Question: I have been working with CSS and HTML to create basically a banner and navbar. I've been trying to get it to stick to the very top, but after I saw it in chrome, I noticed both the body tag and the HTML tag are detatched. I've tried removing all the margins and padding from every single part that could be responsible for the space, but I couldn't get rid of it. What is a good way to do this?
HTML:
'''
<!DOCTYPE html>
<html>
<head>
<title>Title</title>
<meta http-equiv="Content-Type" content="text/html; charset=utf-8">
<link rel="stylesheet" href="style/normalize.css" />
<link rel="stylesheet" href="style.css" />
</head>
<body>
<div class="wrapper">
<header>
<nav>
<ul>
<li><a href="index.html">Home</a></li>
<li><a href="demo.html">Demo</a></li>
</ul>
</nav>
</header>
</div>
</body>
</html>
'''
CSS code:
'''
html {
margin: 0;
padding: 0;
}
body {
margin: 0;
padding: 0;
}
.wrapper {
margin: 0;
padding: 0;
}
header {
margin: 0;
padding: 0;
}
a {
text-decoration: none;
}
nav
{
text-align: left;
}
nav ul
{
list-style: none;
/*margin: 0 10; corrected*/
margin: 0;
padding: 0;
}
nav li
{
display: inline-block;
}
nav a
{
font-weight: 800;
padding: 15px 10px;
font-size: 1em;
}
'''
Screenshot (as requested):

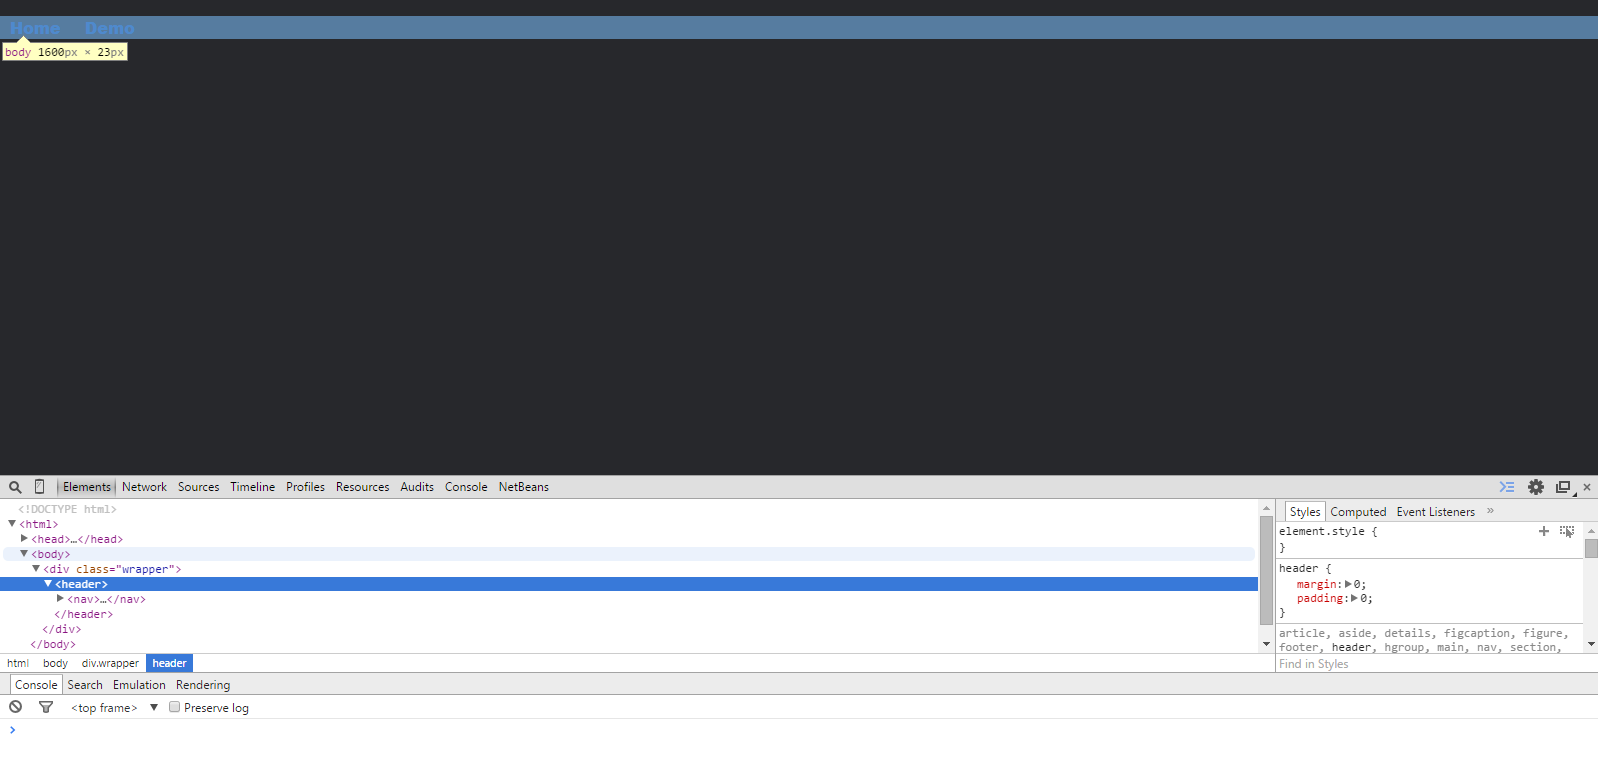
Answer: 2 years later - I just solved a similar problem - I had extra spaces.
Try removing the blank spades before your first (it's indented with spaces or a tab in the code)